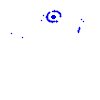
Particle: pion